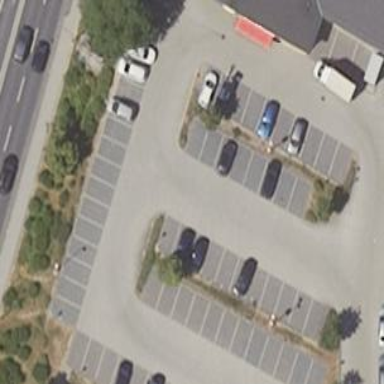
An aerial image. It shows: Parking area with surface.